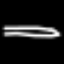
Label: pencil